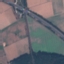
Land use / land cover class: Highway